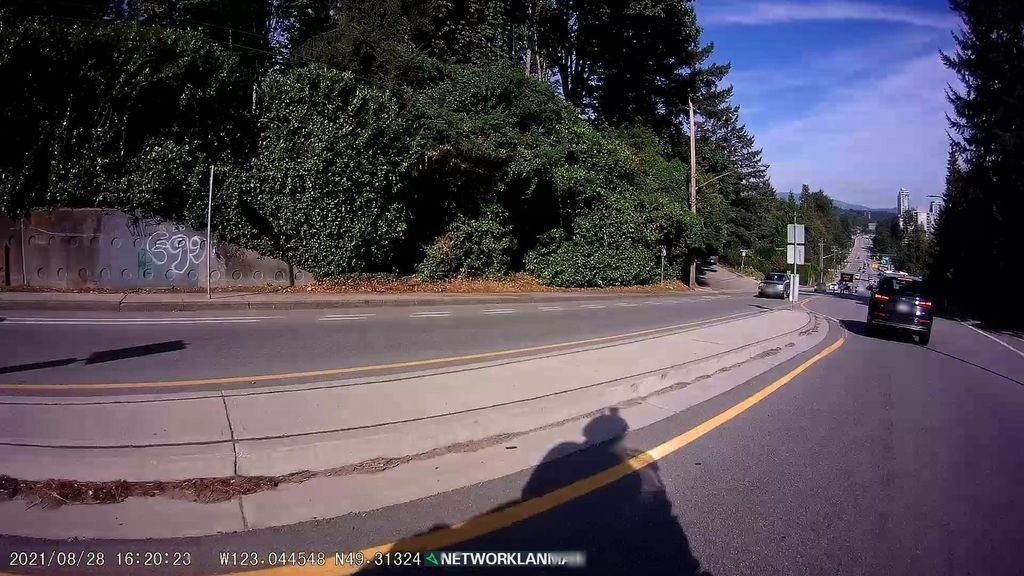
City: vancouver